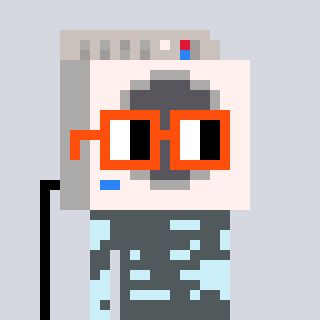
a pixel art character with square orange glasses, a washing machine-shaped head and a cold-colored body on a cool background